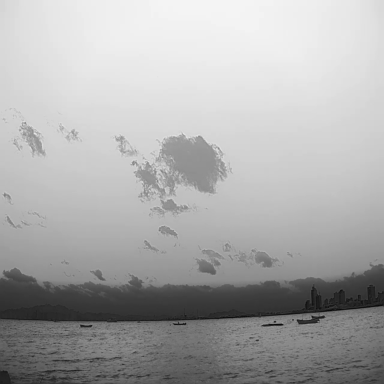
There are four bulk_carriers in the infrared image.